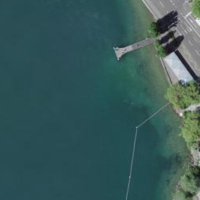
EUNIS habitat code: 53
Species observed at this site:
Lycopus europaeus